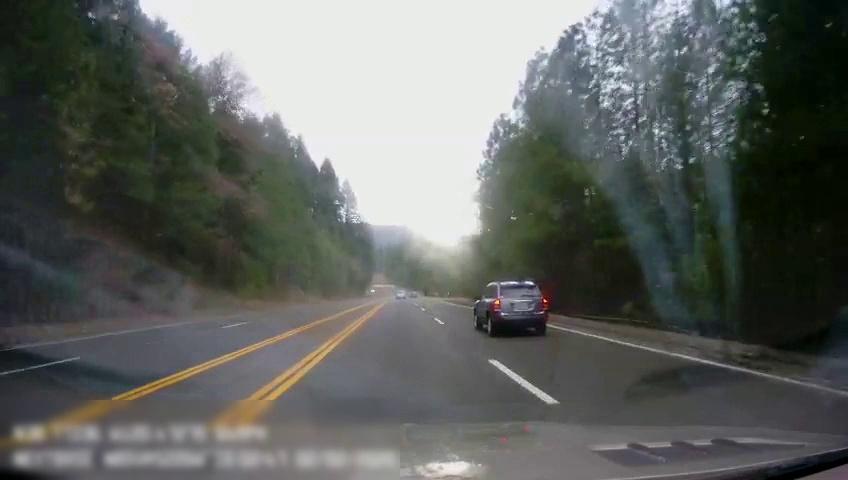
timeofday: Day
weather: Cloudy
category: Drivable Space
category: Vehicles | Car
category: Vehicles | Car
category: Lanes | Alternate Lane
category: Lanes | Alternate Lane
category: Lanes | Alternate Lane
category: Lanes | Current Lane
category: Lanes | Current Lane
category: Lanes | Alternate Lane